Field crop: maize
Growth stage: 2
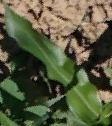
Species: maize